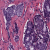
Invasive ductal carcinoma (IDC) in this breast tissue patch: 1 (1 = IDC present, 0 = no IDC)